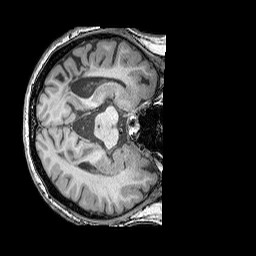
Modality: T1w
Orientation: axial
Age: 62
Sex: female
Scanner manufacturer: siemens
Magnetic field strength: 3 T
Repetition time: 2.25 s
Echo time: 0.00411 s